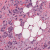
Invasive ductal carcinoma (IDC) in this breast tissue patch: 1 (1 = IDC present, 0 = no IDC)